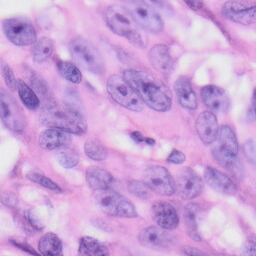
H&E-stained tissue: Skin